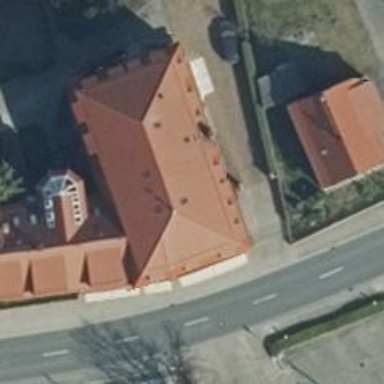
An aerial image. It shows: Residential building.